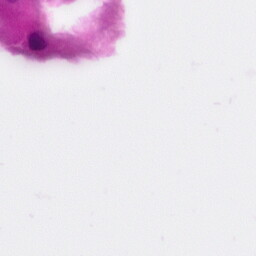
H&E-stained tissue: Pancreatic